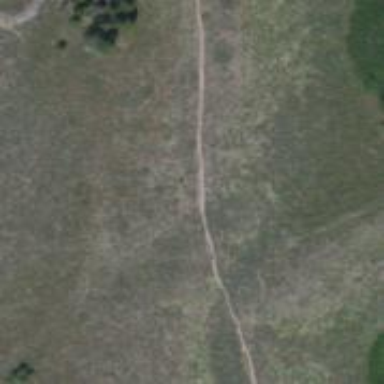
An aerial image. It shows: Path.